Aerial crown-view tile of a tropical tree (Barro Colorado Island, Panama), acquired 20250217:
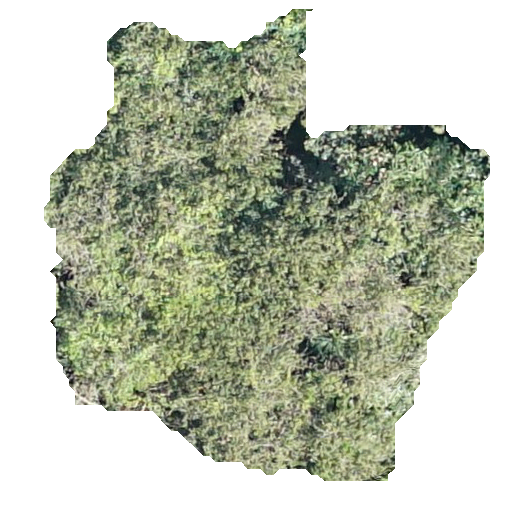
Species: Apeiba membranacea
GBIF accepted scientific name: Apeiba membranacea
Crown area: 209.161 m²